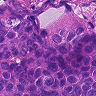
Metastatic tissue present: yes